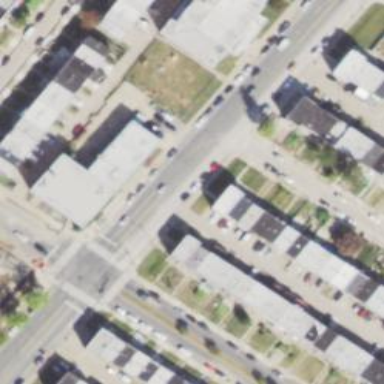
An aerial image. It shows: Alley classified as service road.